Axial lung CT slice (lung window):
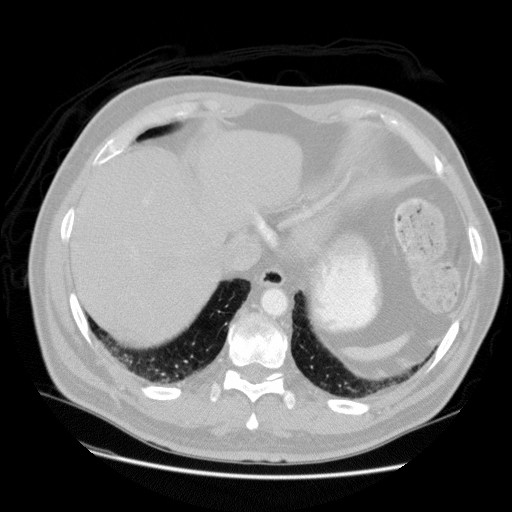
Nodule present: no